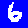
Digit: 6